Question: I want to add a draggable-movement control thing (attached image) like Fifa mobile game in my 2D app.
I searched a lot for the idea or a basic tutorial or relevant Unity asset. But didn't find one.
Help me with an example or URL.

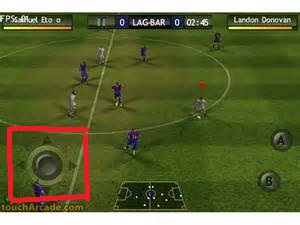
Answer: You can use this if you would like, it works on web and mobile
'''
using UnityEngine;
using System.Collections;
public class JoyStick : MonoBehaviour {
public Texture areaTexture;
public Texture touchTexture;
public Vector2 joystickPosition = new Vector2( 50f,50f);
public Vector2 speed = new Vector2(2,100);
public float zoneRadius=100f;
public float touchSize = 30;
public float deadZone=20;
public float touchSizeCoef=0;
protected Vector2 joystickAxis;
protected Vector2 joystickValue;
public Vector2 joyTouch;
private Vector2 _joystickCenter;
[SerializeField]
private Vector2 _smoothing = new Vector2(20f,20f);
public Vector2 Smoothing
{
get {
return this._smoothing;
}
set {
_smoothing = value;
if (_smoothing.x<0.1f){
_smoothing.x=0.1f;
}
if (_smoothing.y<0.1){
_smoothing.y=0.1f;
}
}
}
private int _joystickIndex=-1;
private bool _enaReset;
private bool _enaZoom;
void Start ()
{
zoneRadius = Screen.width*0.07f;
touchSize = Screen.width*0.07f;
joystickPosition = new Vector2(Screen.width*0.12f,Screen.width*0.12f);
_joystickCenter = joystickPosition;
_enaReset=false;
}
void Update ()
{
if (Application.platform == RuntimePlatform.IPhonePlayer || Application.platform == RuntimePlatform.Android)
{
foreach (Touch touch in Input.touches)
{
if (touch.phase == TouchPhase.Ended || touch.phase == TouchPhase.Canceled)
{
if (_joystickIndex==touch.fingerId){
_joystickIndex=-1;
_enaReset=true;
}
}
if(_joystickIndex==touch.fingerId)
{
OnTouchDown(touch.position);
}
if (touch.phase == TouchPhase.Began)
{
if (((Vector2)touch.position - _joystickCenter).sqrMagnitude < Mathf.Pow((zoneRadius+touchSizeCoef/2),2))
{
_joystickIndex = touch.fingerId;
}
}
}
UpdateJoystick();
if(_enaReset)
{
ResetJoystick();
}
}
else
{
if (Input.GetButtonUp ("Fire1"))
{
_joystickIndex=-1;
_enaReset=true;
}
if(_joystickIndex==1)
{
OnTouchDown(Input.mousePosition);
}
if (Input.GetButtonDown ("Fire1") )
{
if (((Vector2)Input.mousePosition - _joystickCenter).sqrMagnitude <Mathf.Pow( (zoneRadius+touchSizeCoef/2),2))
{
_joystickIndex = 1;
}
}
if(_enaReset)
{
ResetJoystick();
}
UpdateJoystick();
}
}
private void UpdateJoystick()
{
if (joyTouch.sqrMagnitude>deadZone*deadZone)
{
joystickAxis = Vector2.zero;
if (Mathf.Abs(joyTouch.x)> deadZone)
{
joystickAxis = new Vector2( (joyTouch.x -(deadZone*Mathf.Sign(joyTouch.x)))/(zoneRadius-touchSizeCoef-deadZone),joystickAxis.y);
}
else
{
joystickAxis = new Vector2( joyTouch.x /(zoneRadius-touchSizeCoef),joystickAxis.y);
}
if (Mathf.Abs(joyTouch.y)> deadZone)
{
joystickAxis = new Vector2( joystickAxis.x,(joyTouch.y-(deadZone*Mathf.Sign(joyTouch.y)))/(zoneRadius-touchSizeCoef-deadZone));
}
else{
joystickAxis = new Vector2( joystickAxis.x,joyTouch.y/(zoneRadius-touchSizeCoef));
}
}
else{
joystickAxis = new Vector2(0,0);
}
Vector2 realvalue = new Vector2( speed.x*joystickAxis.x,speed.y*joystickAxis.y);
joystickValue=realvalue;
//print(realvalue);
}
void OnTouchDown(Vector2 position)
{
joyTouch = new Vector2( position.x, position.y) - _joystickCenter;
if ((joyTouch/(zoneRadius-touchSizeCoef)).sqrMagnitude > 1)
{
joyTouch.Normalize();
joyTouch *= zoneRadius-touchSizeCoef;
}
//print(joyTouch);
}
private void ResetJoystick()
{
if (joyTouch.sqrMagnitude>0.1)
{
joyTouch = new Vector2( joyTouch.x - joyTouch.x*_smoothing.x*Time.deltaTime, joyTouch.y - joyTouch.y*_smoothing.y*Time.deltaTime);
}
else{
joyTouch = Vector2.zero;
_enaReset=false;
}
}
void OnGUI()
{
GUI.DrawTexture( new Rect(_joystickCenter.x -zoneRadius ,Screen.height- _joystickCenter.y-zoneRadius,zoneRadius*2,zoneRadius*2), areaTexture,ScaleMode.ScaleToFit,true);
GUI.DrawTexture( new Rect(_joystickCenter.x+(joyTouch.x -touchSize) ,Screen.height-_joystickCenter.y-(joyTouch.y+touchSize),touchSize*2,touchSize*2), touchTexture,ScaleMode.ScaleToFit,true);
}
}
'''